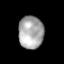
Tissue: lung
Cell type: Others
Senescence score: 0.2078
Nuclear area (px): 798
Mean DAPI intensity: 169.341